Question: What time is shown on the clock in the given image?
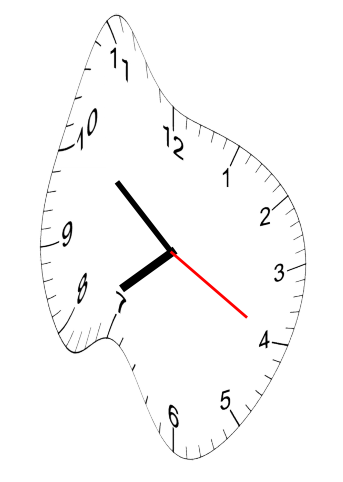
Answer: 07:51:20